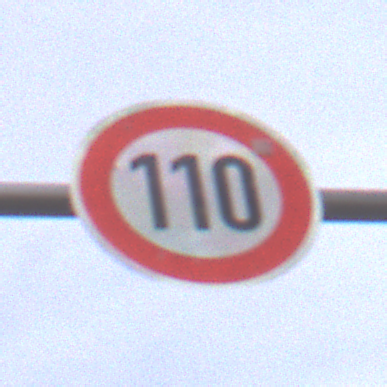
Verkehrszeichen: Geschwindigkeit110
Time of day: MorningAfternoon
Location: Outdoor (Suburban)
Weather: PartlyCloudy
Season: NotSpecified
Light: Natural